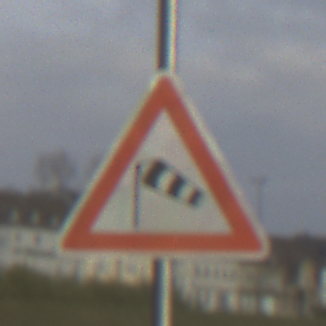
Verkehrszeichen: SeitenwindVonLinks
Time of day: SunriseSunset
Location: Outdoor (Suburban)
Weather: PartlyCloudy
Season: NotSpecified
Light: Natural